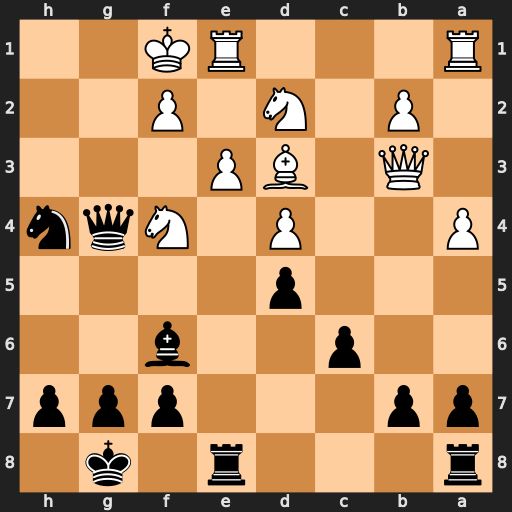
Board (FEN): r3r1k1/pp3ppp/2p2b2/3p4/P2P1Nqn/1Q1BP3/1P1N1P2/R3RK2
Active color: b
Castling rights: -
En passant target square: -
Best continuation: g5 Qd1 Qxd1 Rexd1 gxf4